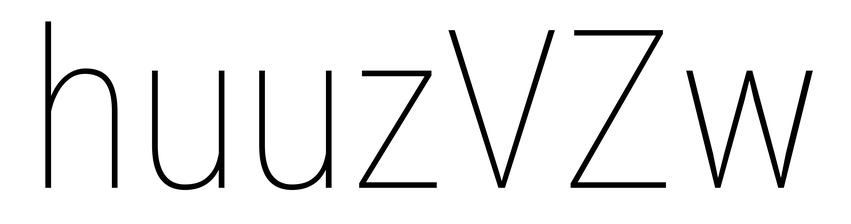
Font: Roboto_Condensed_Thin